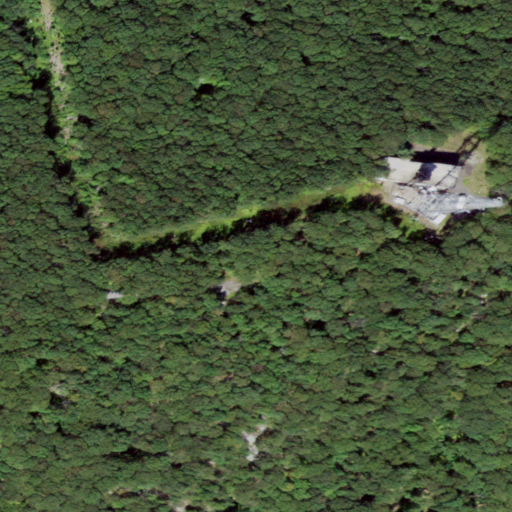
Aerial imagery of mountain in New York named Jackie Jones Mountain containing deciduous forest, medium intensity development, low intensity development, and open development